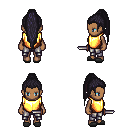
a pixel art fantasy rpg character, female body template, human, dark skin, gold chest armor, metal pants, raven extra-long topknot hairstyle, gray slippers, dagger, four views (front, back, left, right), 2x2 character sprite sheet, small pixel art, hard edges, no anti-aliasing